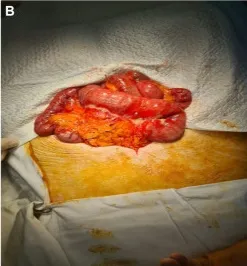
(A-C) Intraoperative appearance. Intestinal inflammatory block, the dissection of which reveals an abscessed jejunal diverticulum.
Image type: medical_photograph (other_medical_photograph)